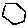
Label: hexagon